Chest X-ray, AP view. Patient: 35 years old, sex M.
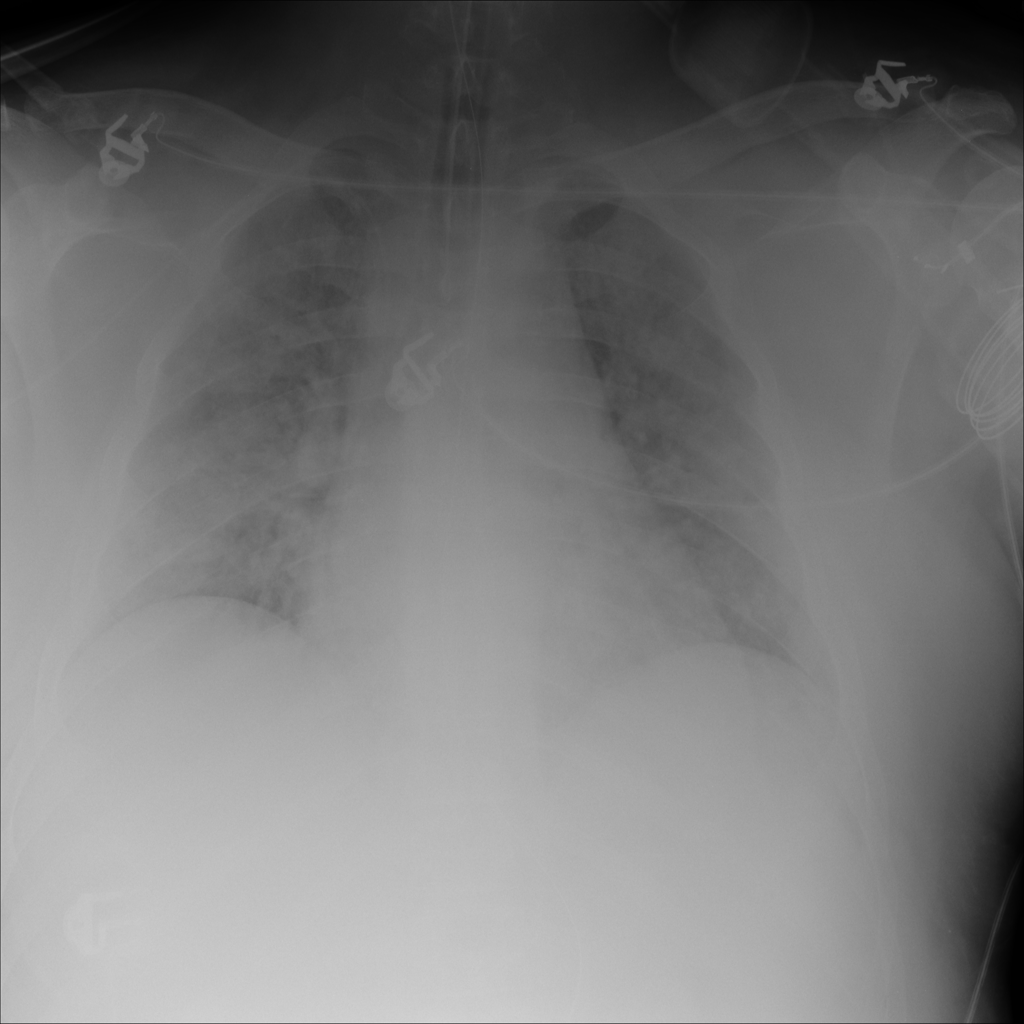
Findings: No Finding